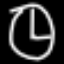
Label: clock